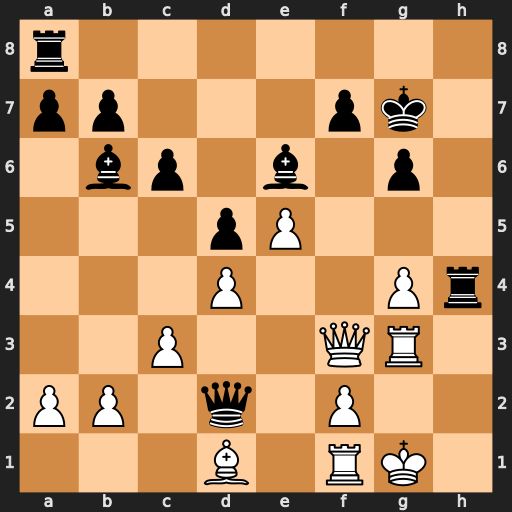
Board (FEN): r7/pp3pk1/1bp1b1p1/3pP3/3P2Pr/2P2QR1/PP1q1P2/3B1RK1
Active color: w
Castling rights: -
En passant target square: -
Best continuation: Qf6+ Kg8 Qxh4